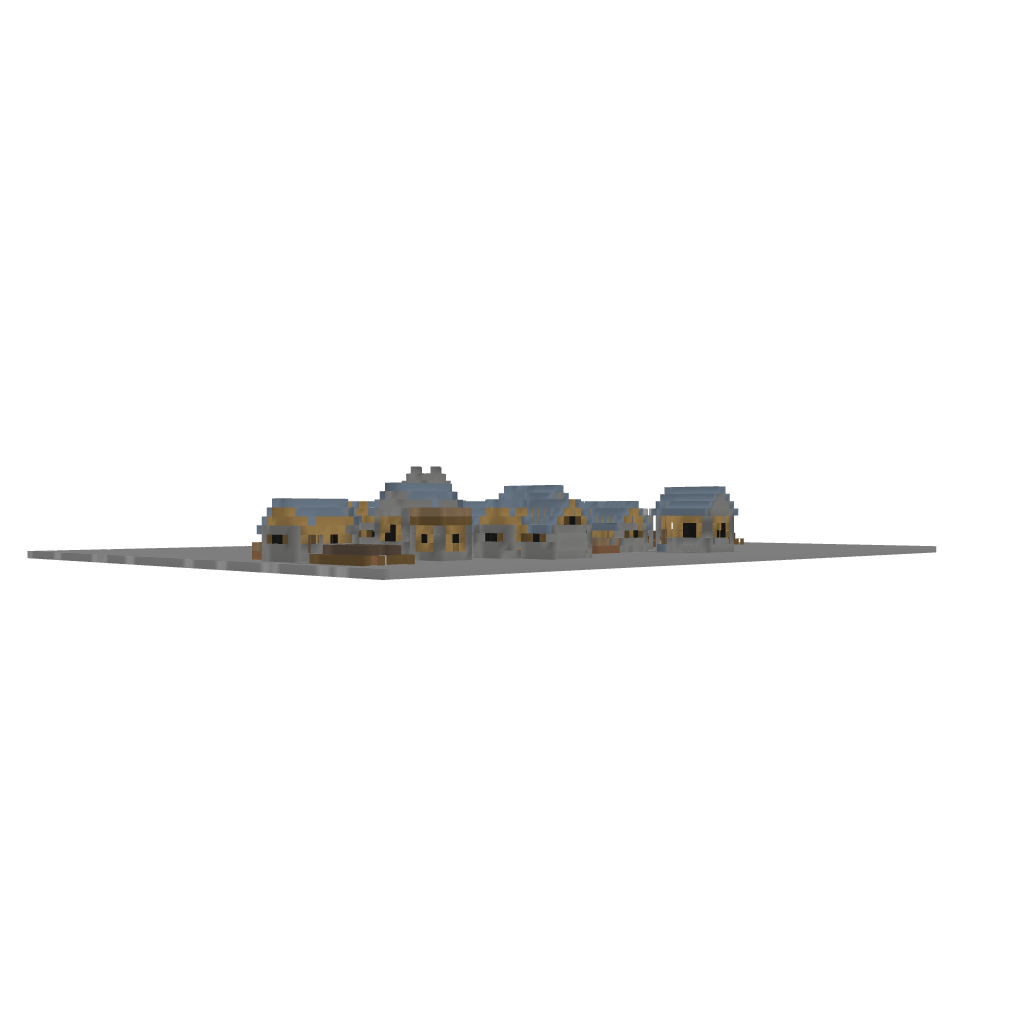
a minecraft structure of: default plains village